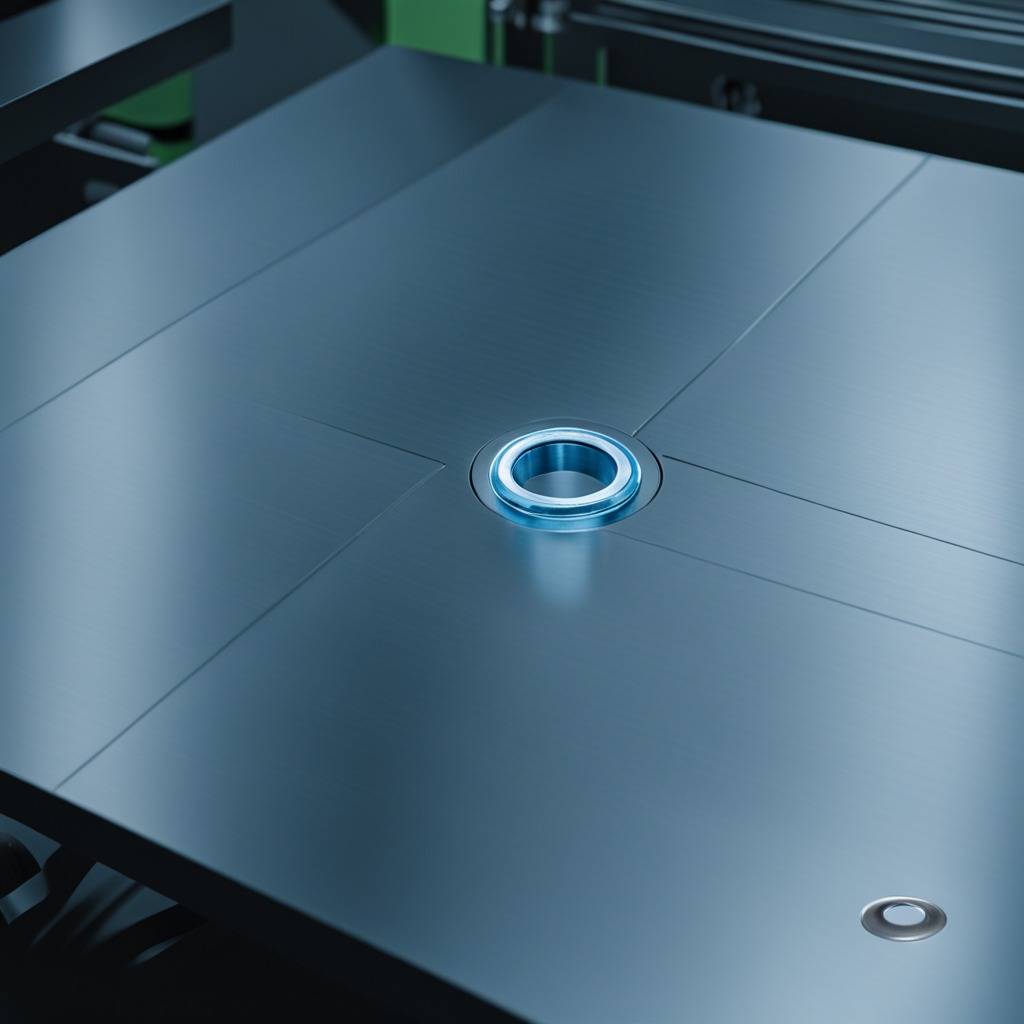
A flat metal washer is lying on the metal table in a machine shop under fluorescent lights.